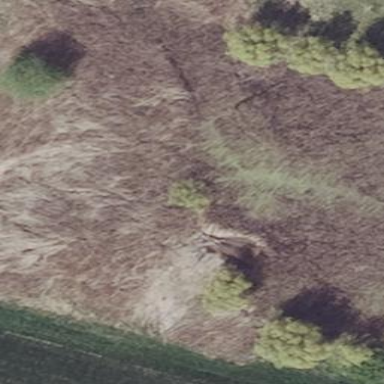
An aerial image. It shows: Swamp in wetland area.